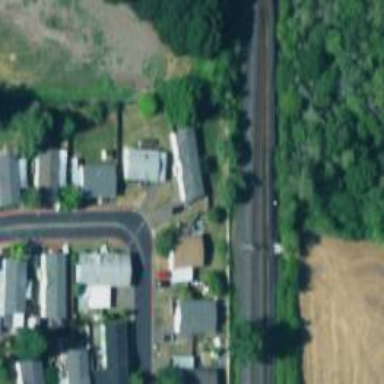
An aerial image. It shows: Railway siding for service.